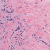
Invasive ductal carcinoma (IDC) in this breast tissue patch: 0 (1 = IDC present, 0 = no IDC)